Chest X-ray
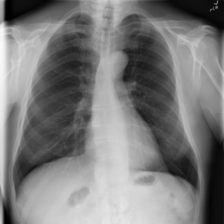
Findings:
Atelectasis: negative
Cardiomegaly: negative
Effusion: negative
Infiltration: negative
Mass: negative
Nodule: negative
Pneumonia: negative
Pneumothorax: negative
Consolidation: negative
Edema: negative
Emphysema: negative
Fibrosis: negative
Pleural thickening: negative
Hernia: negative